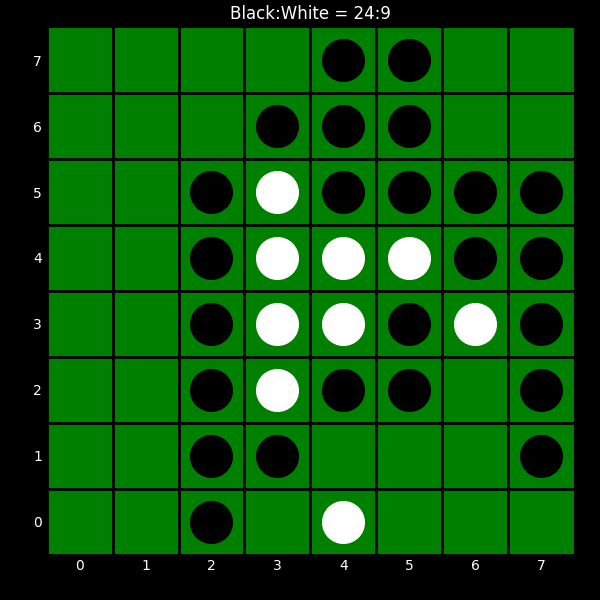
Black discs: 24
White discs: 9